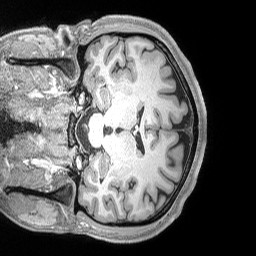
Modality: T1w
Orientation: coronal
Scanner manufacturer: siemens
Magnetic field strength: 3 T
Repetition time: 2.53 s
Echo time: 0.00169 s